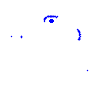
Particle: pion